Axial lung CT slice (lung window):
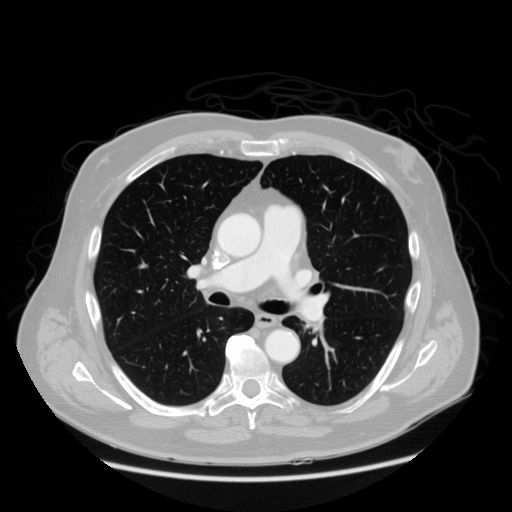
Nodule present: no